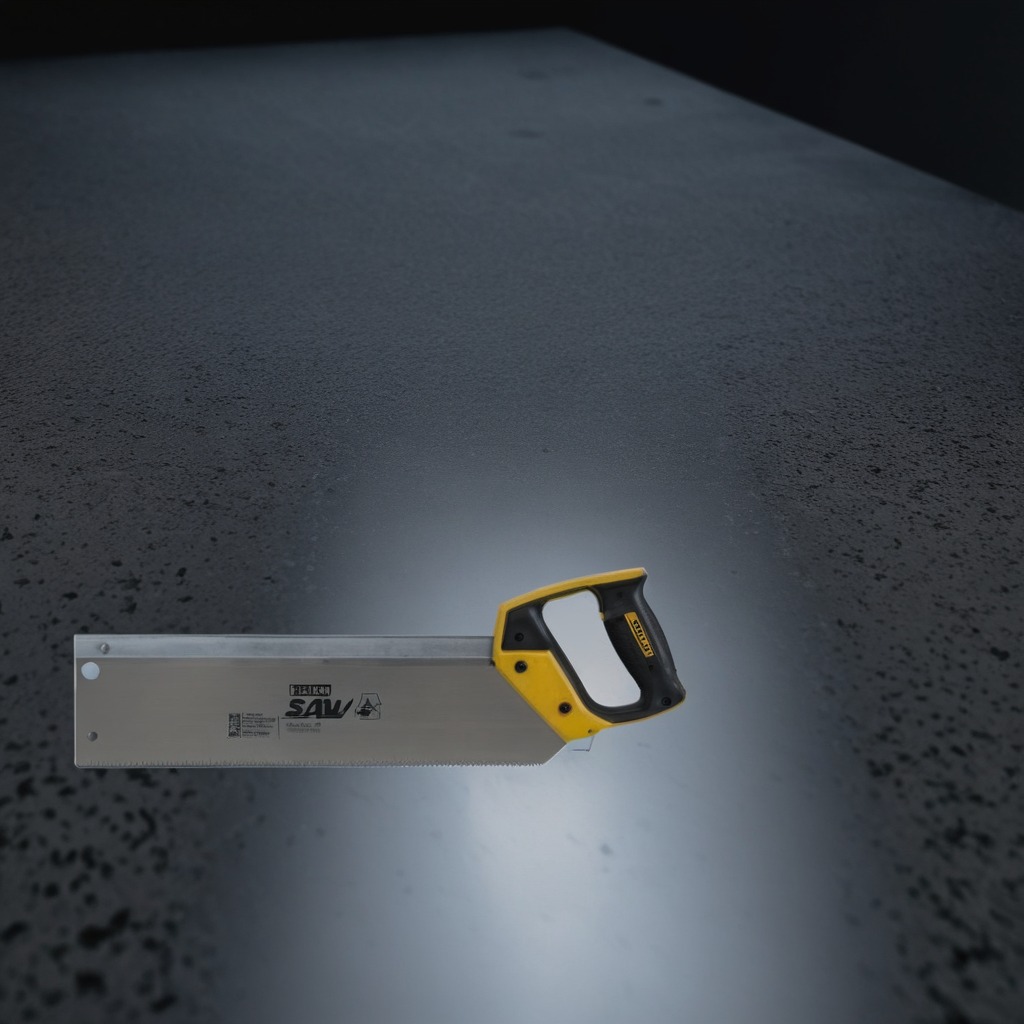
A metal saw is lying on a clean granite table inside a workshop at night.